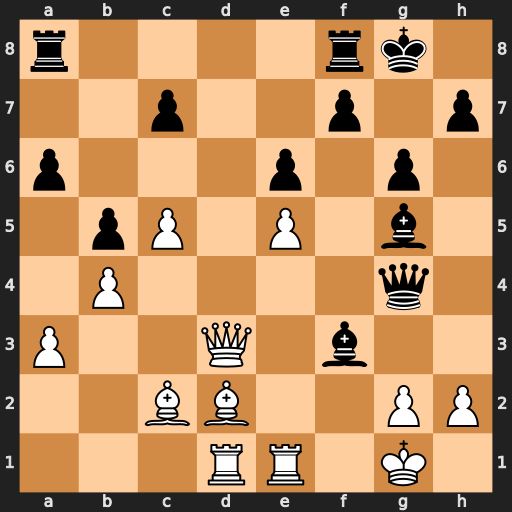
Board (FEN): r4rk1/2p2p1p/p3p1p1/1pP1P1b1/1P4q1/P2Q1b2/2BB2PP/3RR1K1
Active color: w
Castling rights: -
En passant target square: -
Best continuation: Qxf3 Qxf3 gxf3 Bxd2 Rxd2